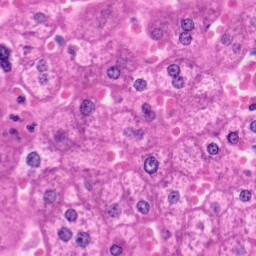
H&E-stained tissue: Liver